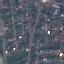
Label: Residential